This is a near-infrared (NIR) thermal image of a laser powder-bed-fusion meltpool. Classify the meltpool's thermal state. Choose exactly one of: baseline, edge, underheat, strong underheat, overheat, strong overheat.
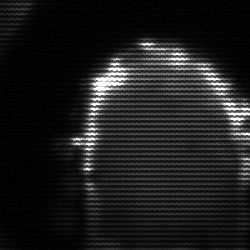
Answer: baseline